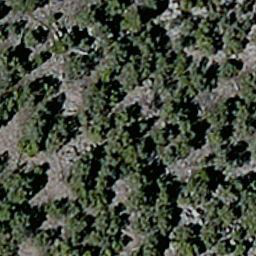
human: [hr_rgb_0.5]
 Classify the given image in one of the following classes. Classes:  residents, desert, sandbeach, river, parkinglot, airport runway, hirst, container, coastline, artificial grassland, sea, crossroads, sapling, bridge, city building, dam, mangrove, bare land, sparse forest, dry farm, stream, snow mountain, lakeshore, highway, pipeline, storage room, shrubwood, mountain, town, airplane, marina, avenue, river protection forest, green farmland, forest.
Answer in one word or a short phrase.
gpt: sparse forest